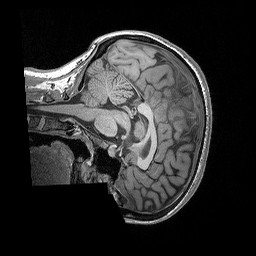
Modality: T1w
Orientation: sagittal
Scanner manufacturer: siemens
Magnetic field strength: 3 T
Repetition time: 2.3 s
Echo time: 0.00298 s